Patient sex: F
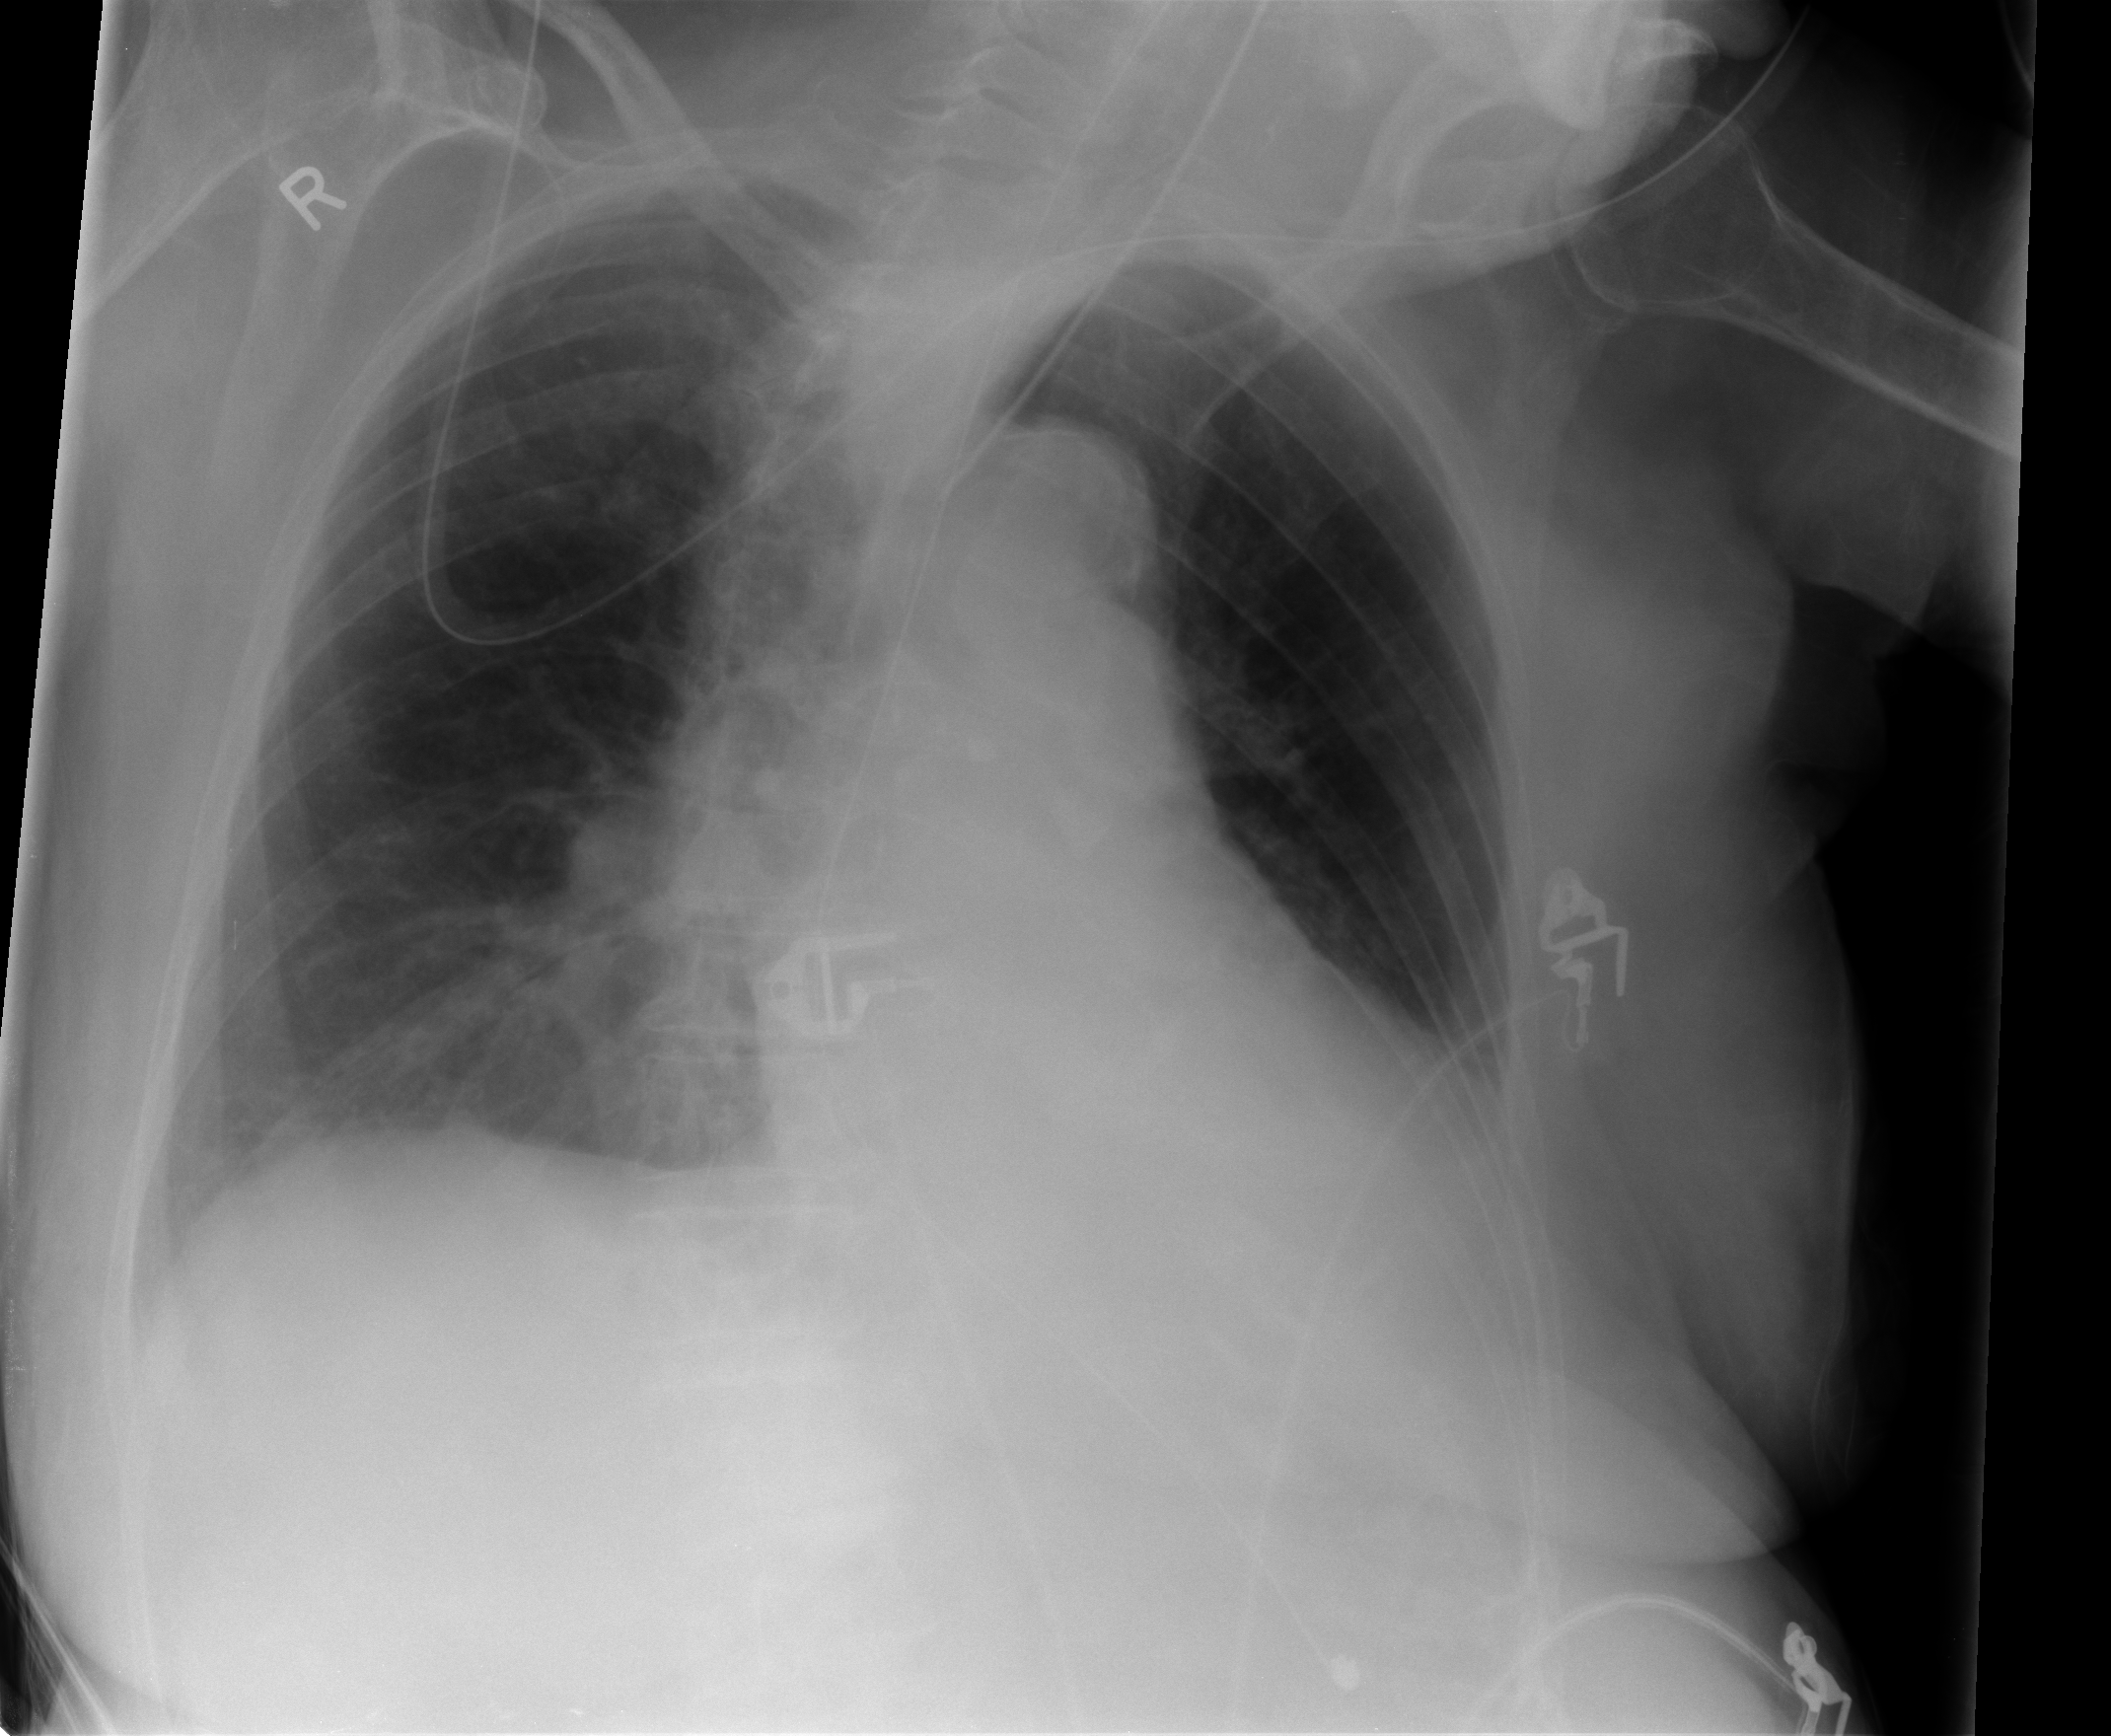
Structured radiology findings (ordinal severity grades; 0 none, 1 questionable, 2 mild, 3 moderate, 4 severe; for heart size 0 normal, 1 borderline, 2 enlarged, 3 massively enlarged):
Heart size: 2
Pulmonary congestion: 0
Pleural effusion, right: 1
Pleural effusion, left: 1
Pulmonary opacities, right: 1
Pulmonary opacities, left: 0
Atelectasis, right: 1
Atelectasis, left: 0